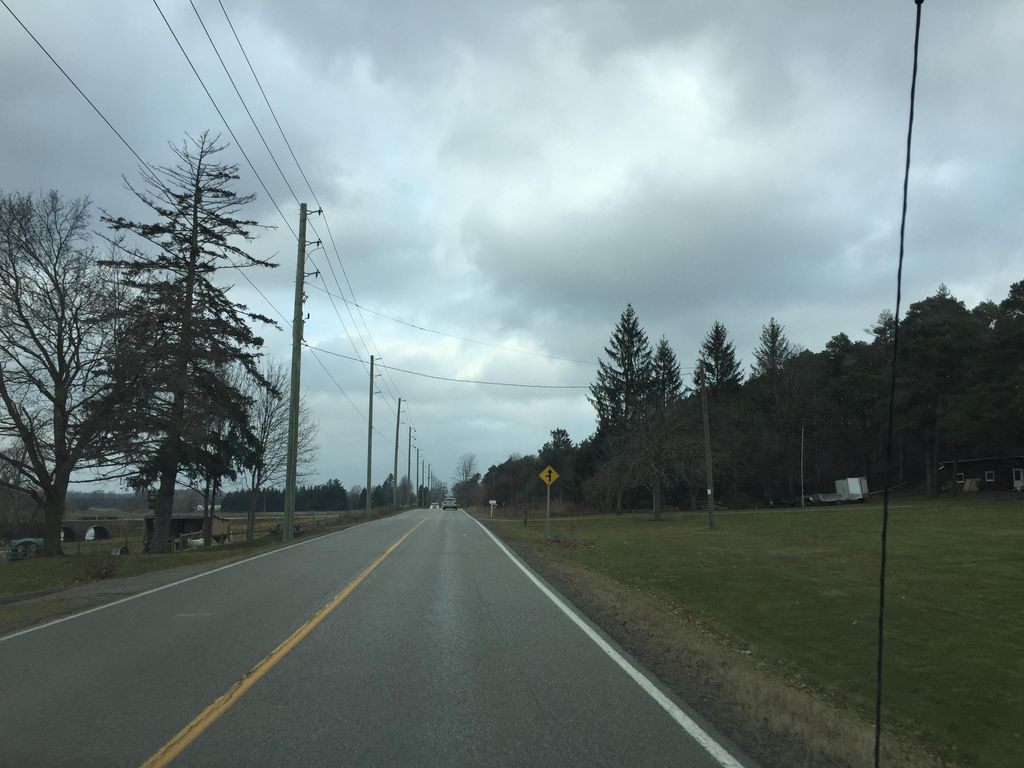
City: kitchener-waterloo